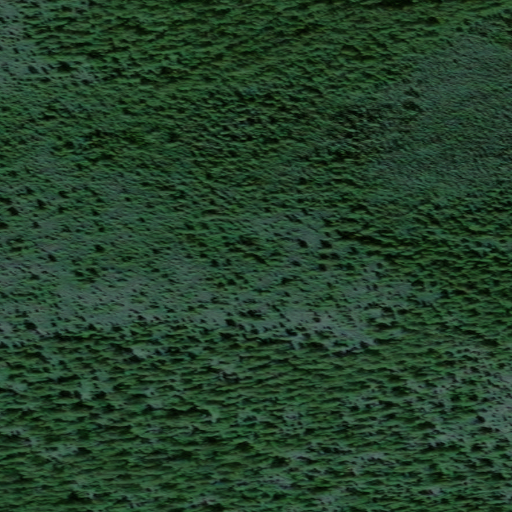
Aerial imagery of mountains in Alaska named Black Hills containing only unknown